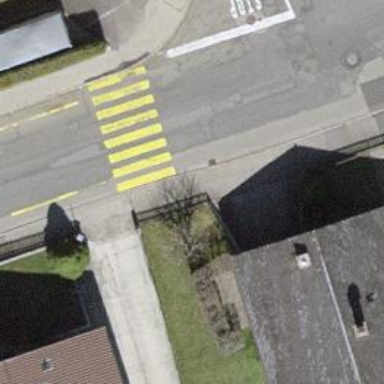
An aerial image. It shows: Zebra crossing on the road.